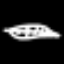
Label: leaf